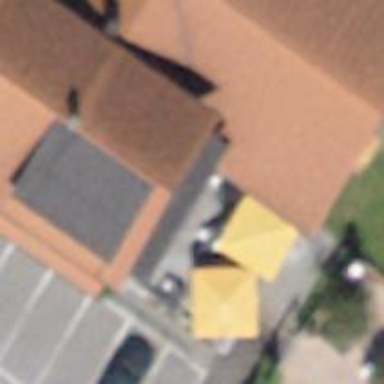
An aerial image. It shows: Restaurant.